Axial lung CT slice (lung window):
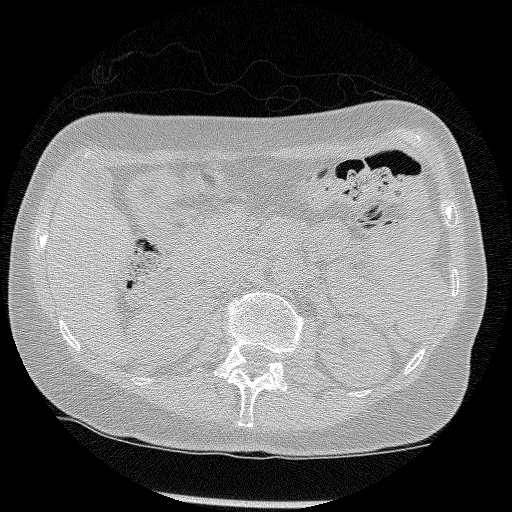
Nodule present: no